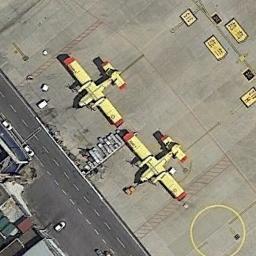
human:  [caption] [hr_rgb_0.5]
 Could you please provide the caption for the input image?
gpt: There are two planes on the open place next to the runway .

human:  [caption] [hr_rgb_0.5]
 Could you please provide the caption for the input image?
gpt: Two  yellow airplanes  with a red pattern were parked on the airport .

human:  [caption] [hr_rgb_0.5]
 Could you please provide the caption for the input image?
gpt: Two yellow-and-red planes parked on the airport while a road and some buildings in front of them .

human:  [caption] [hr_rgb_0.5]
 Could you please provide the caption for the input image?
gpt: Two yellow planes with coral red patches were parked in the open space .

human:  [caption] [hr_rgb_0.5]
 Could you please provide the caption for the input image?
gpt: Two planes are parked at the airport next to the road .